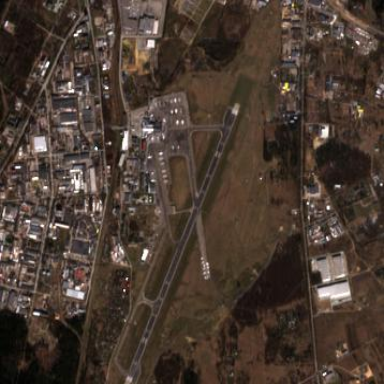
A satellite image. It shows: Runway in airport area.